Field crop: tomato
Growth stage: 1
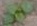
Species: solanum